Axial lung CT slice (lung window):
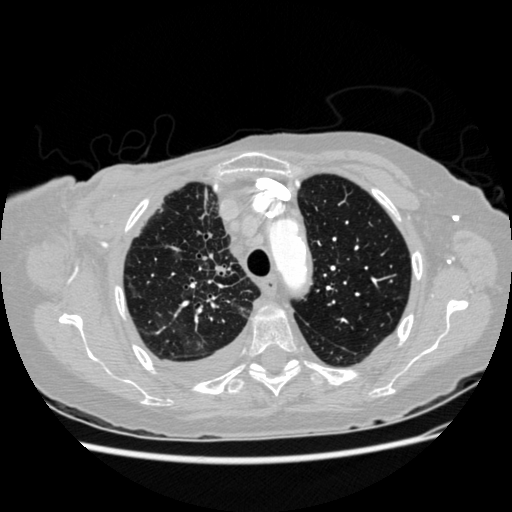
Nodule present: no